Question: IHAC that prefers entity framework over code where possible, existing DB (so changing the schema is out of the question). I'm trying to get a list of unique E elements given an A id. I'm new to MS Entities, and its not how I would handle it (I think for some of the complex things that this group is doing with them they are slower than snot on ice) but Its what I've been handed.
Here's a quickie diagram:

THIS IS NOT MY DB DESIGN! Don't shoot the questioner :)
Here's the SQL I'd write:
'''
SELECT E.e_Id, E.e_Name
FROM
A,
B,
C,
D,
E
WHERE
A.a_Id = 'someid'
AND A.a_Id = B.a_Id
AND B.b_Id = C.b_Id
AND C.d_Id = D.d_Id
AND D.e_Id = E.e_Id
GROUP BY E.e_Id, E.e_Name
'''
Stepwise, I can get to the table D Entities, but then I can't figure out how to get to the E Entities:
'''
var bLocal = context.AEntities
.Where( a => a.a_Id == 'someid' )
.Select( b => b.B );
var dLocal = bLocal
.SelectMany( b => b.D );
var eLocal = dLocal. ????
- OR? -
var eLocal = context.EEntities ???
'''
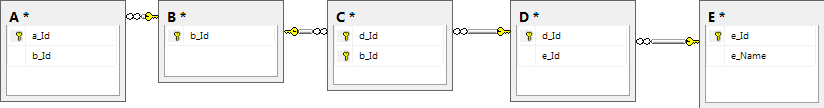
Answer: Translating your sql into linq is pretty straight forward:
'''
var results = (from a in A
join b in B on a.a_Id equals b.a_Id
join c in C on b.b_Id equals c.b_Id
join d in D on c.d_Id equals d.d_Id
join e in E on d.e_Id = e.e_Id
where a.a_Id == 'someid'
group e by new { e.e_Id, e.e_Name }
select e)
'''
If you wanted to do a method chain it would look like this:
'''
var results = (A.Join(B, a => a.a_Id, b => b.a_Id, (a, b) => new {a, b})
.Join(C, @t => b.b_Id, c => c.b_Id, (@t, c) => new {@t, c})
.Join(D, @t => c.d_Id, d => d.d_Id, (@t, d) => new {@t, d})
.Join(E, @t => d.e_Id = e.e_Id, e => , (@t, e) => new {@t, e})
.Where(@t => a.a_Id == 1)
.GroupBy(@t => new {e.e_Id, e.e_Name}, @t => e)
select e)
'''
Personally.. I'd stick with the query syntax. Full disclosure, ReSharper did the method chain conversion so its possible that it could be prettier.